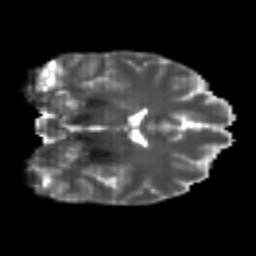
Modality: T2w
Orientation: coronal
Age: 22
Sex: female
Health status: healthy
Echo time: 0.074 s